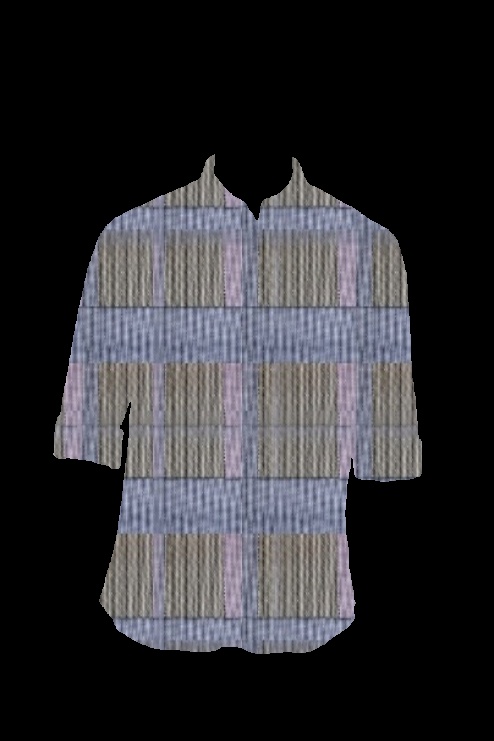
blue multi plaid button up tee